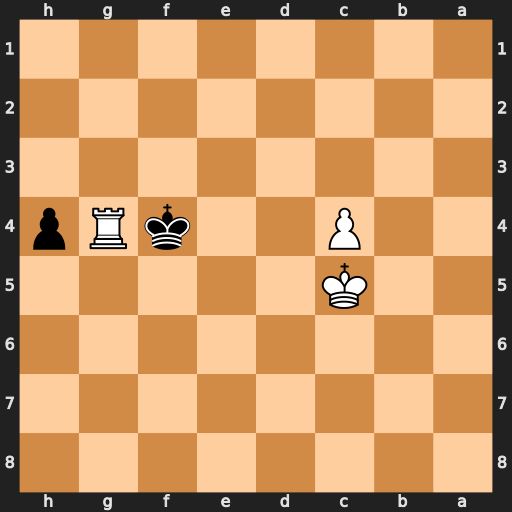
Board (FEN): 8/8/8/2K5/2P2kRp/8/8/8
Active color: b
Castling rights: -
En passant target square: -
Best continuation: Kxg4 Kb6 h3 c5 h2 c6 h1=Q